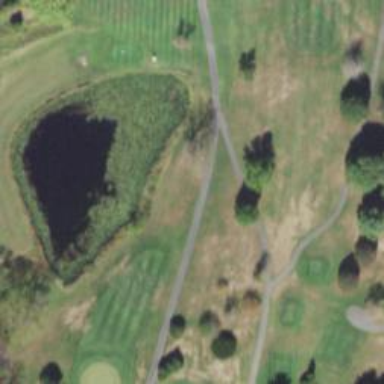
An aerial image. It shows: Path used for both walking and golf.